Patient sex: M
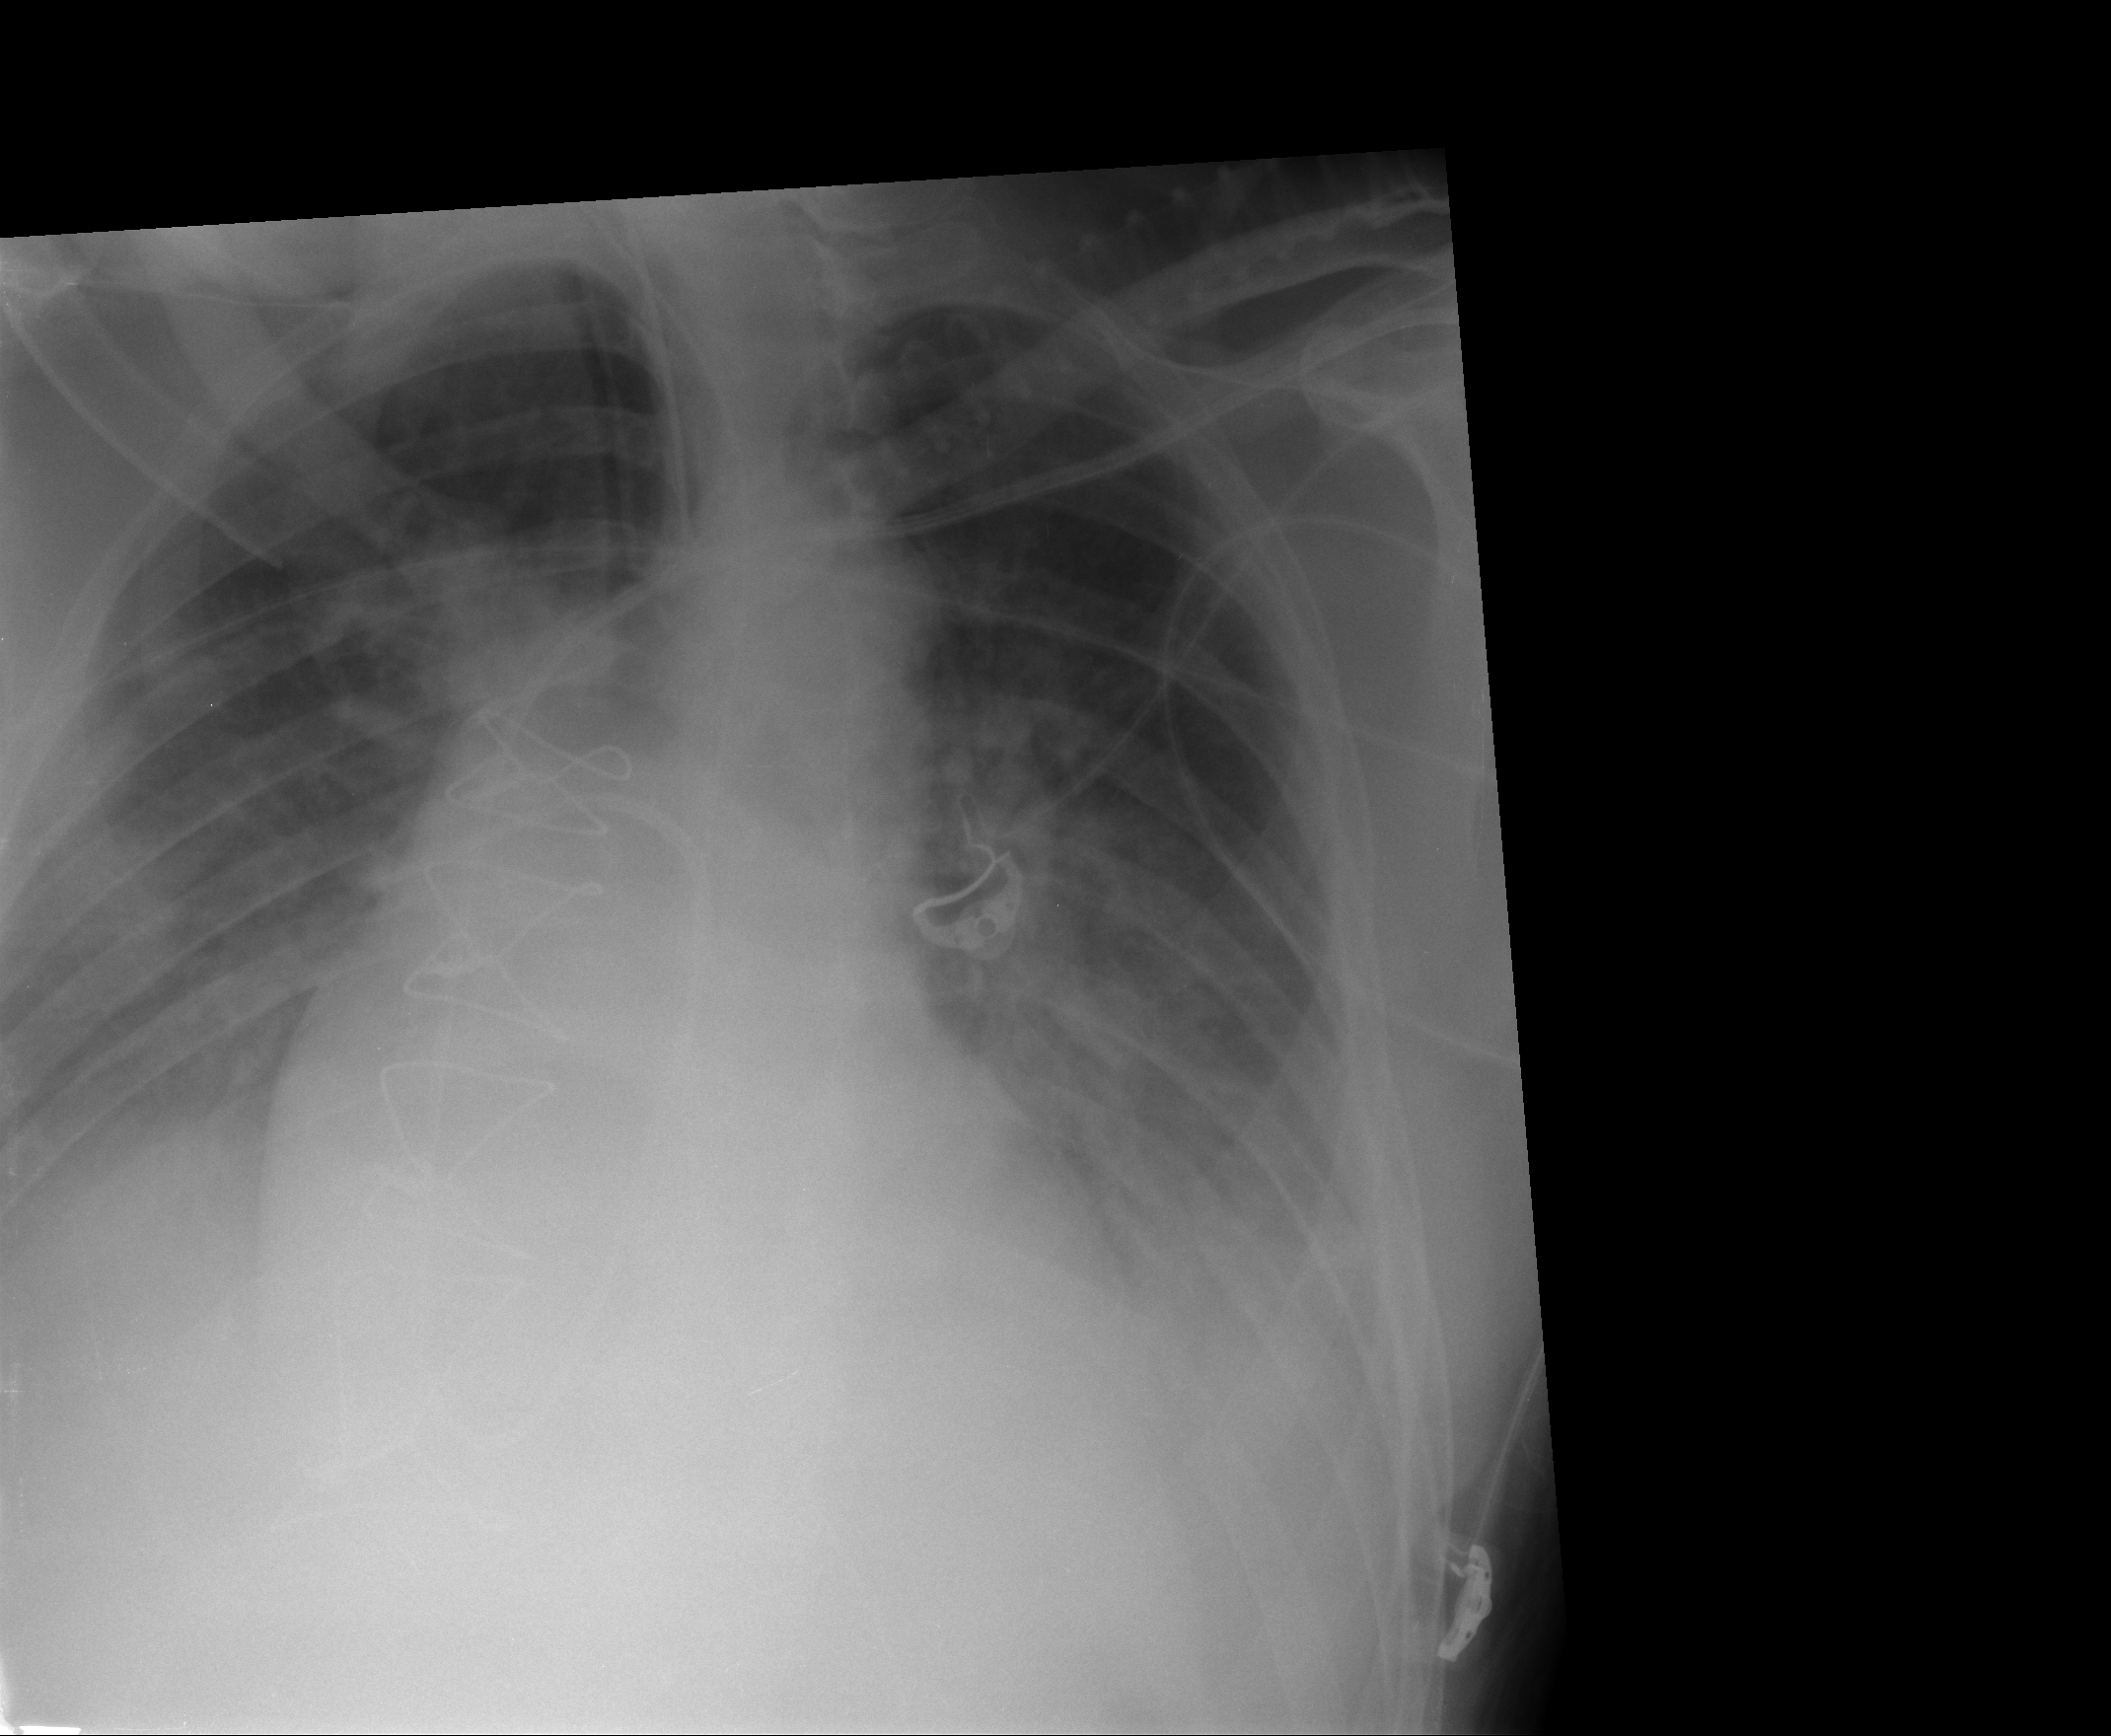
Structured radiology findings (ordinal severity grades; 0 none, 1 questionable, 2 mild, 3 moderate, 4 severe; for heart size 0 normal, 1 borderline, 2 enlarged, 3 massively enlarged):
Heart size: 0
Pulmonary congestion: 1
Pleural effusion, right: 2
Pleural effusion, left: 2
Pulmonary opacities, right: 0
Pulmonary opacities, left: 3
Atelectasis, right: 1
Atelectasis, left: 2